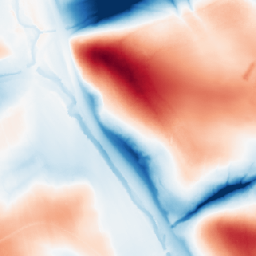
Category: classical
Decomposition family: gaussian_anisotropic
Decomposition parameters: sigma_x: 2
sigma_y: 50
Upsampling method: area
Upsampling parameters: scale: 8
Upsampling scale: 8